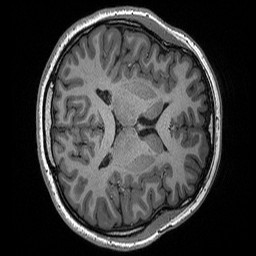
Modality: T1w
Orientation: axial
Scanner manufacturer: siemens
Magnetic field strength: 3 T
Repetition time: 2.3 s
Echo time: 0.00298 s